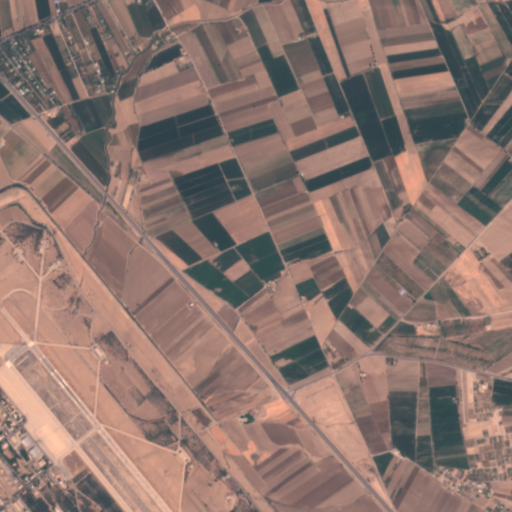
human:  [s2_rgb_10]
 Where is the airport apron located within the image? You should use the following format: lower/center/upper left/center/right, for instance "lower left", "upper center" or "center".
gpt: The airport apron is located in the lower left of the image.
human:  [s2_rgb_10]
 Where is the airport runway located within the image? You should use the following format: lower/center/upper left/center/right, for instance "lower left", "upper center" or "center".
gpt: The airport runway is located in the lower left of the image.
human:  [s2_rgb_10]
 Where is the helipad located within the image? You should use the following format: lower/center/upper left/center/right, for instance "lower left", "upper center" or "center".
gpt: The helipad is located in the lower left of the image.
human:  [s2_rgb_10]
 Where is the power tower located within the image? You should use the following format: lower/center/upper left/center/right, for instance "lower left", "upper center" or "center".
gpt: The power tower is located in the upper right of the image.
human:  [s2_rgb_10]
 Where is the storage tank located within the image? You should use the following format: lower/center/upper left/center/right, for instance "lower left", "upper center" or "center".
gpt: The storage tank is located in the lower left of the image.
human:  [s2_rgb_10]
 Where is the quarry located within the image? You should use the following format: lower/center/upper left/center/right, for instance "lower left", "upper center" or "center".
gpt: There is no quarry in the image.